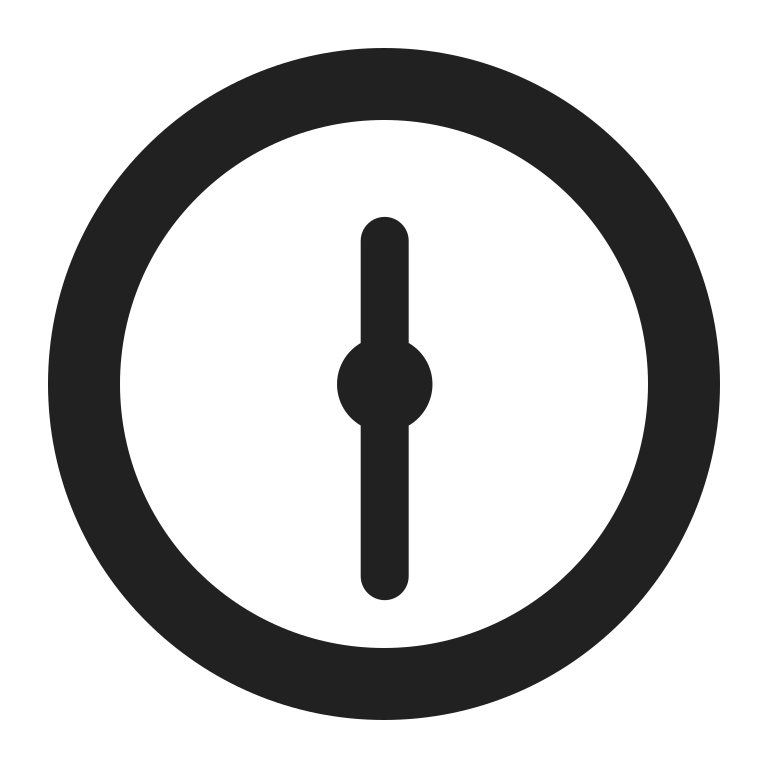
twelve thirty high contrast